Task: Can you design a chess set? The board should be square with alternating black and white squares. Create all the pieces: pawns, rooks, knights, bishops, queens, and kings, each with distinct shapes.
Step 2235:
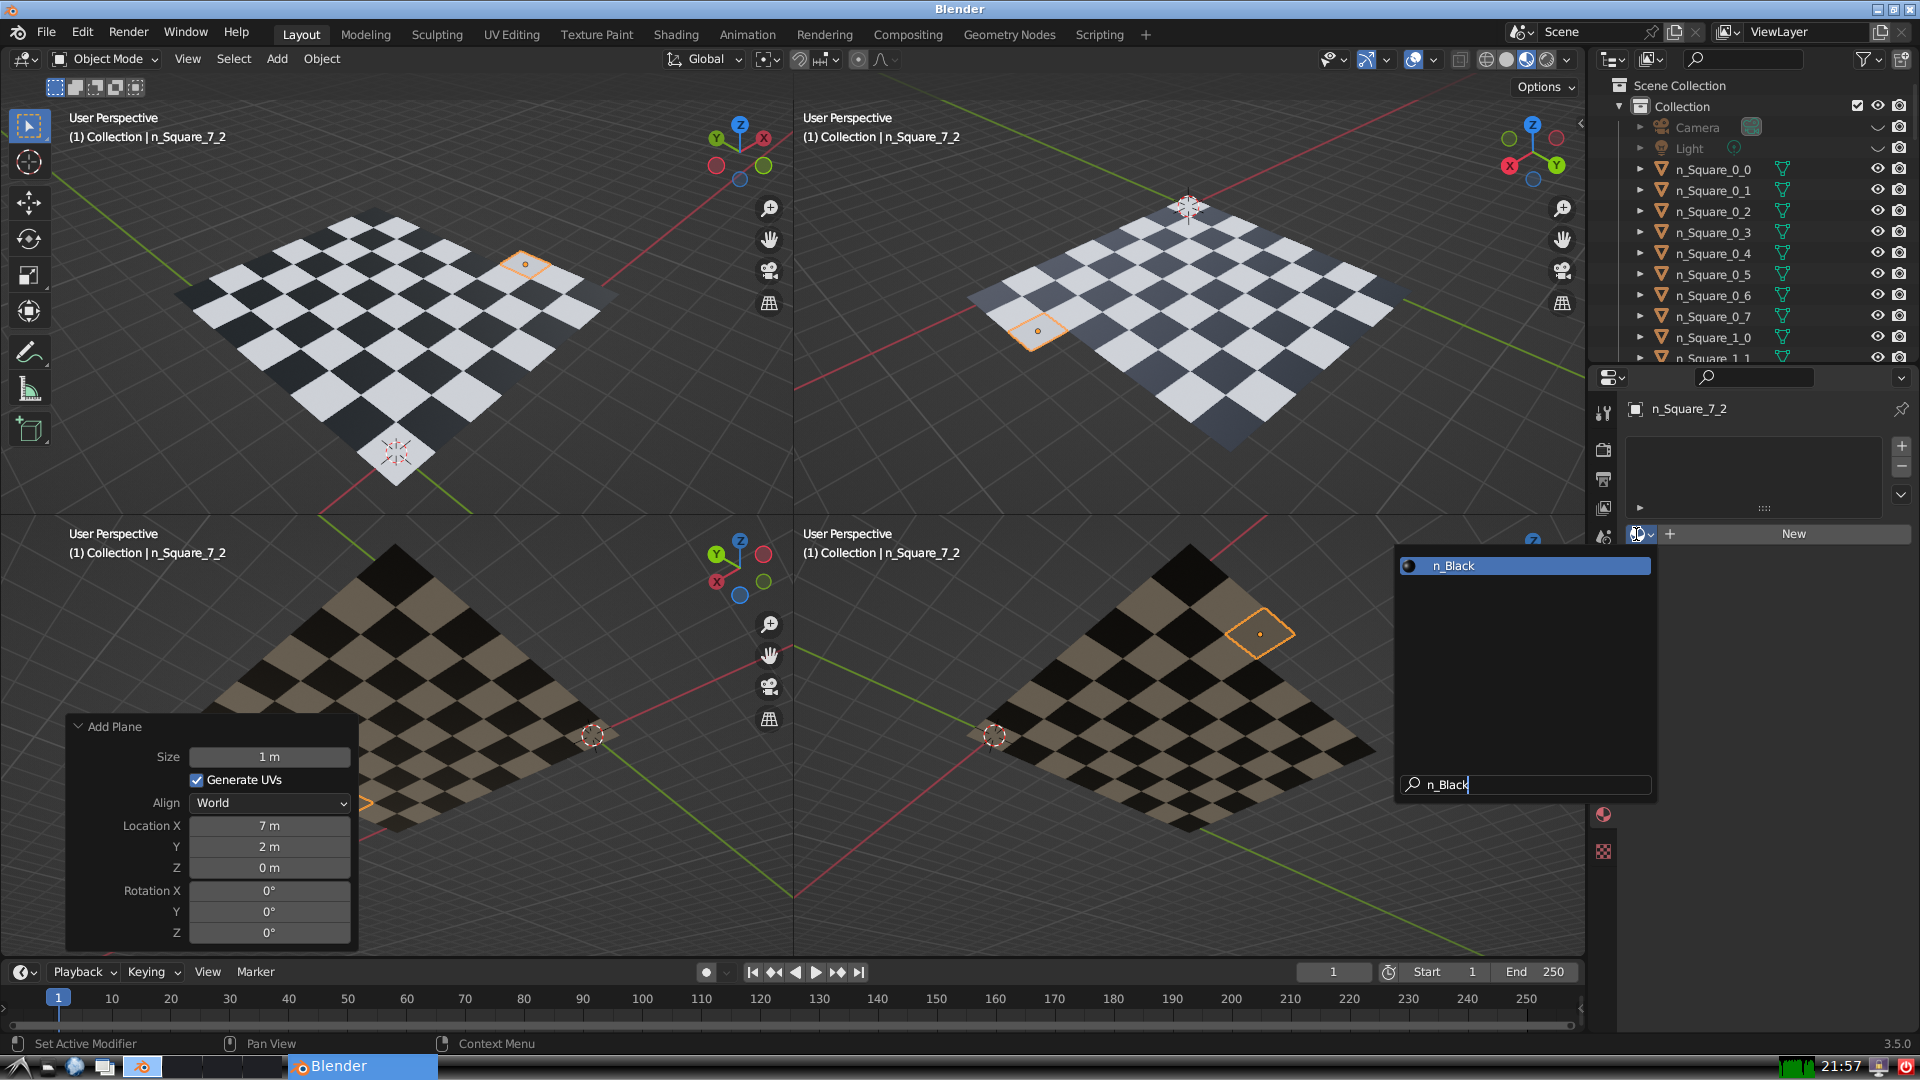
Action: {"key_press": ['Return']}